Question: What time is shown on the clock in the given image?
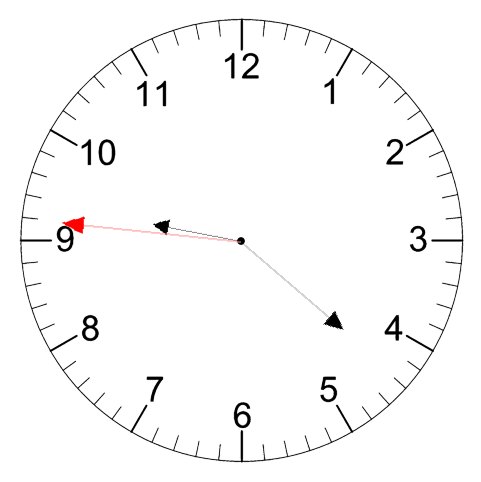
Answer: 09:21:46